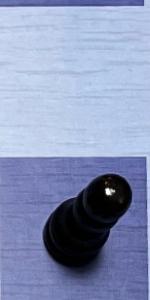
Label: Pawn_Black